Field crop: maize
Growth stage: 2
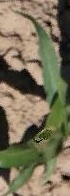
Species: maize